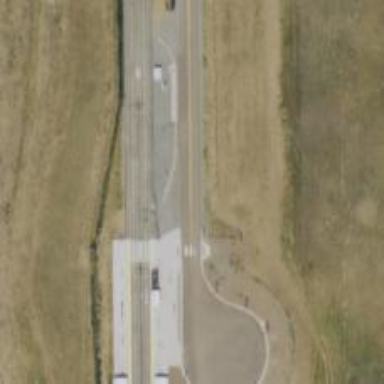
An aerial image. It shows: Railway crossing.